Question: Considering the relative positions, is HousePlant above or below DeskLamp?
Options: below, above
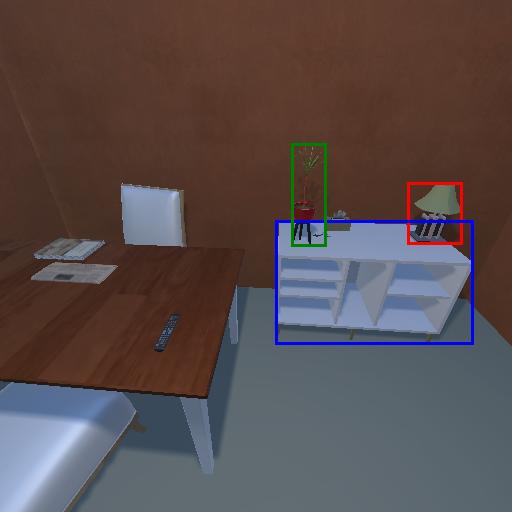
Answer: below